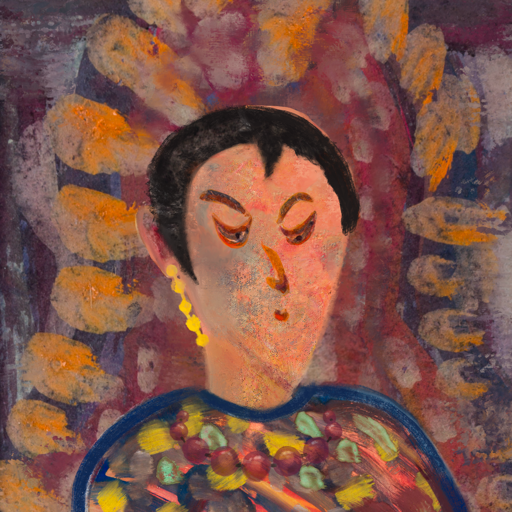
Background: Doll, Head And Neck Side: Irani, Face Side: Hypocrite, Bust: Mother_And_Son_Mother, Hair Side: Roy_Bahadur, Head Accessory: Blank, Second Necklace: Blank, Necklace: Irani_2, Baby: Blank